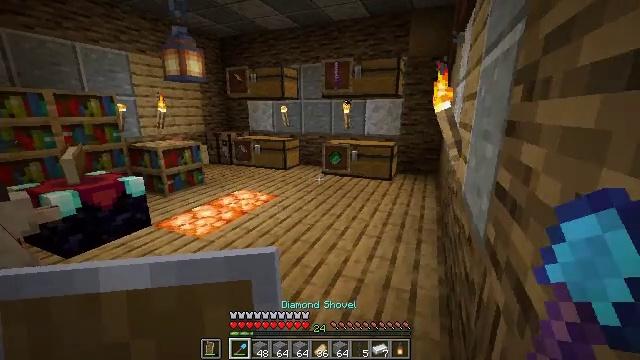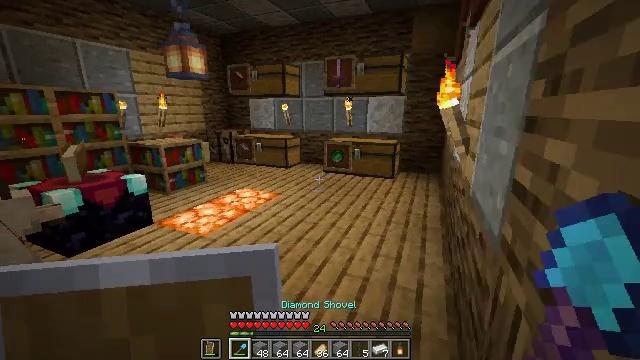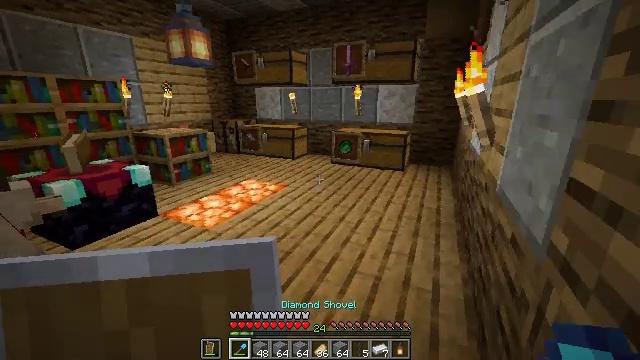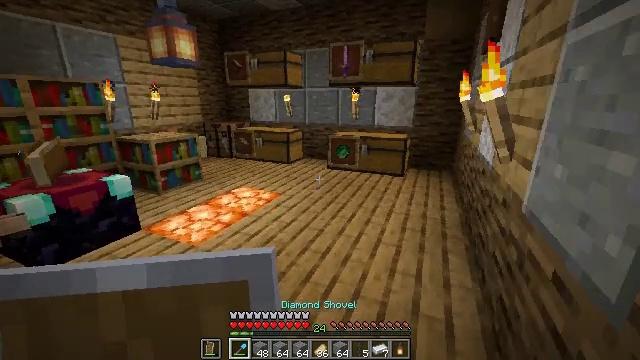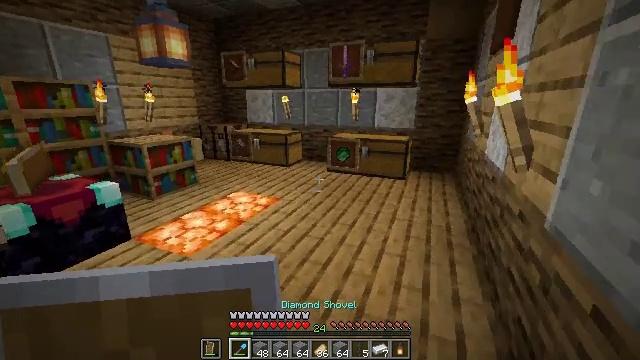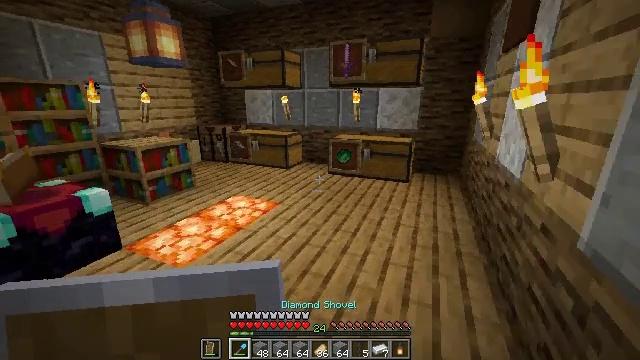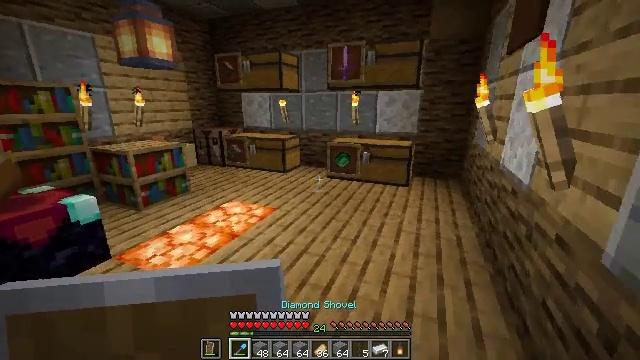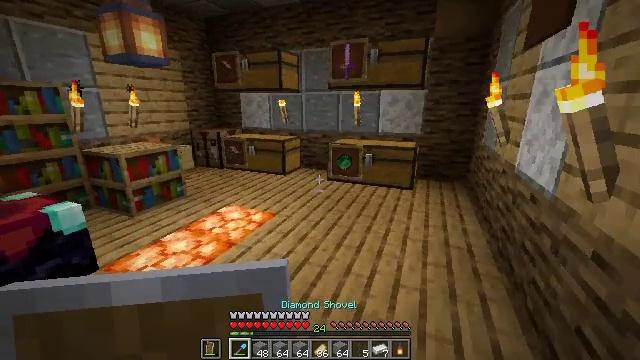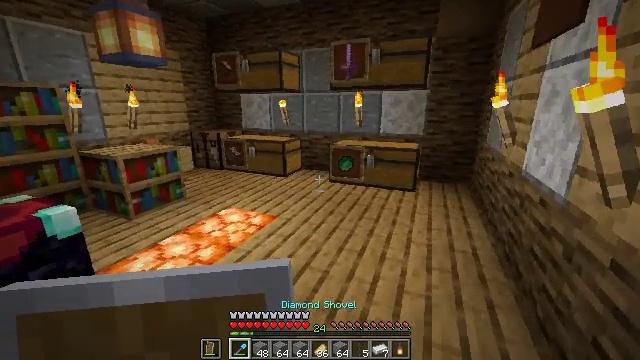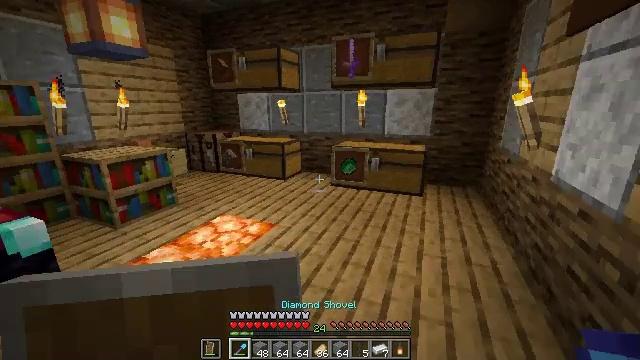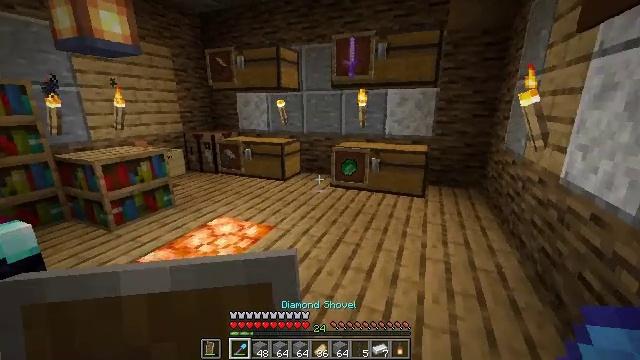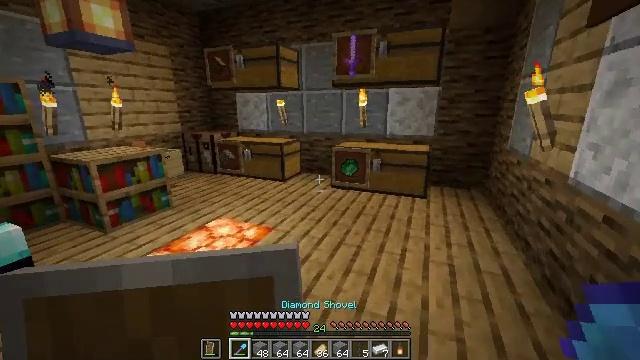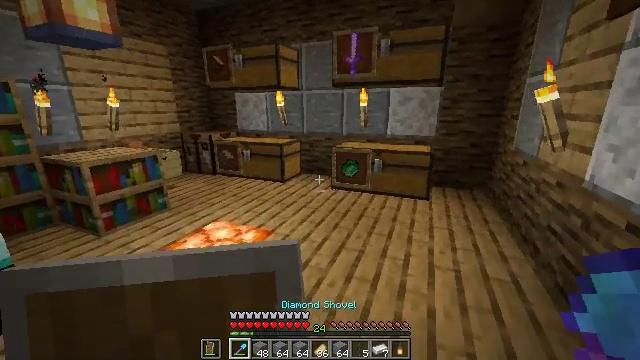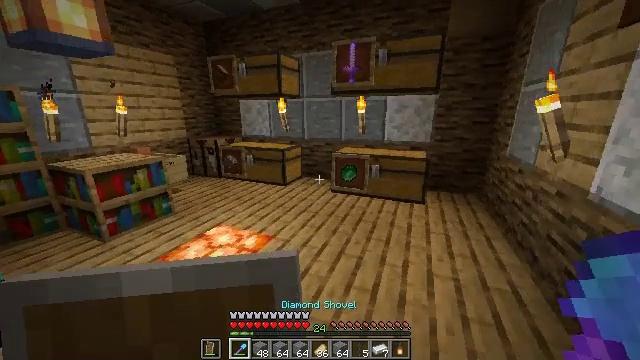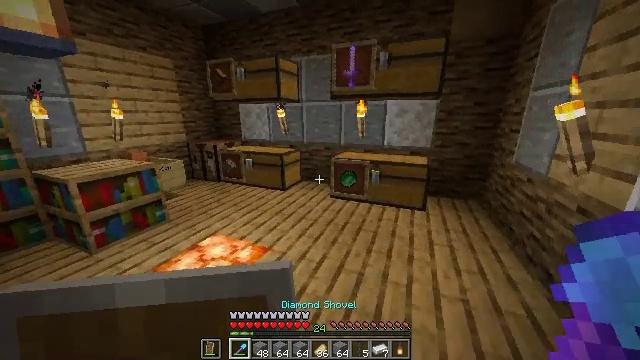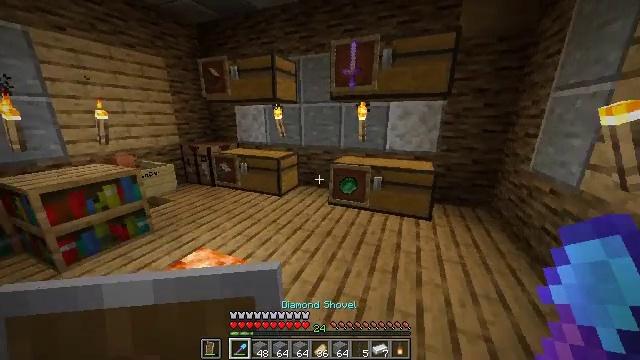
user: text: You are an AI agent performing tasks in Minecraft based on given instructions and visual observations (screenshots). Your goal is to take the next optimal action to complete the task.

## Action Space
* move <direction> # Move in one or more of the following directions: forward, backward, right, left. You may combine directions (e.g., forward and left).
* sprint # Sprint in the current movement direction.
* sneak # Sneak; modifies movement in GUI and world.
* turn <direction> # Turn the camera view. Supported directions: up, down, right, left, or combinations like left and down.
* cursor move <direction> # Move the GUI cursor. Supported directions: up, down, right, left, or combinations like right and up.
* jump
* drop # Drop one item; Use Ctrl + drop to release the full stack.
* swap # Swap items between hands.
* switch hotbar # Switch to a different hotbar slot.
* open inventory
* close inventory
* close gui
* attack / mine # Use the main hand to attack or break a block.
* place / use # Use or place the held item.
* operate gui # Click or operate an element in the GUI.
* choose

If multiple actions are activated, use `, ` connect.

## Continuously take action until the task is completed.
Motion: motion action
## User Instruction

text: Open the crafting table to craft a polished diorite slab.
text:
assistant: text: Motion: move forward
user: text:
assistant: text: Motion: move forward, turn left and down
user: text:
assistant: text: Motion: move forward, turn right
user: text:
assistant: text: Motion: move forward
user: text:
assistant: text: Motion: move forward
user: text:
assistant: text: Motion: no_op
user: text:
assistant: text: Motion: move forward
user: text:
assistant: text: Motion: move forward
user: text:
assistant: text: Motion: move forward
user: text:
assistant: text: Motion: no_op
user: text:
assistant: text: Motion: move forward
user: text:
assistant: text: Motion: move forward
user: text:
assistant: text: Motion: move forward
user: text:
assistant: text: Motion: move forward
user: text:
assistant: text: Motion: move forward
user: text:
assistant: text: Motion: move forward and move left
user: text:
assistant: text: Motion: move forward and move left, turn left
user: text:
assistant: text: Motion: move forward and move left
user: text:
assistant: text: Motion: move forward and move left
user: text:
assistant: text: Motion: move forward
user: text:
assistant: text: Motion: move forward, use / place
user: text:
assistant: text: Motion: use / place
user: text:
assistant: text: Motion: use / place
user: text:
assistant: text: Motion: no_op
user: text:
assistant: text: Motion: no_op
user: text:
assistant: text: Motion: open gui
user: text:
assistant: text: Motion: no_op
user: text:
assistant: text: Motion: no_op
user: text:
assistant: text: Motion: cursor move right
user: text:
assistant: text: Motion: no_op